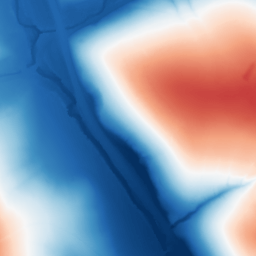
Category: trend_removal
Decomposition family: polynomial
Decomposition parameters: degree: 1
Upsampling method: bicubic_16x
Upsampling parameters: scale: 16
Upsampling scale: 16